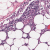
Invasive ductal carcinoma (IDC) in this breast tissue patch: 0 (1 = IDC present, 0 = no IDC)